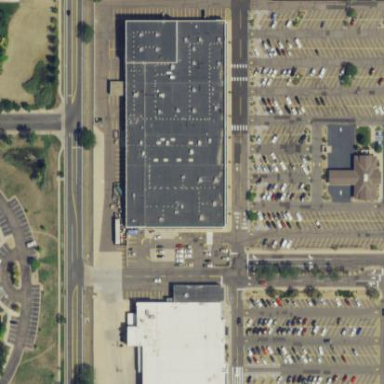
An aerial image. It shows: Flat roofed building used for retail purposes.